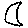
Label: moon